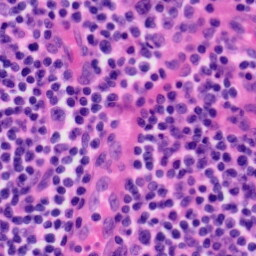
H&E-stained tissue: Tonsil